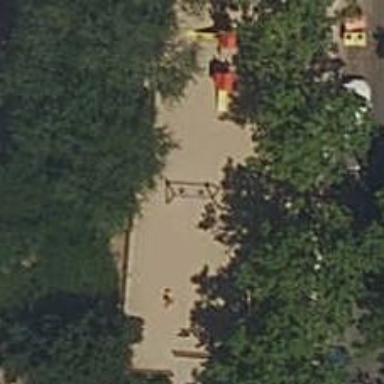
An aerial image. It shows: Playground with swings.